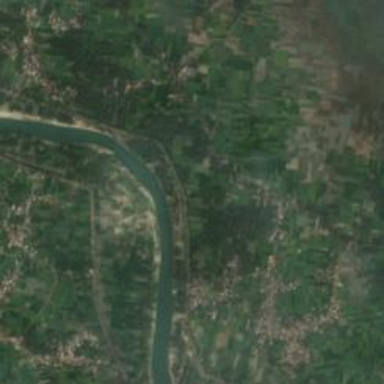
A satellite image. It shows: Beautiful view of river.